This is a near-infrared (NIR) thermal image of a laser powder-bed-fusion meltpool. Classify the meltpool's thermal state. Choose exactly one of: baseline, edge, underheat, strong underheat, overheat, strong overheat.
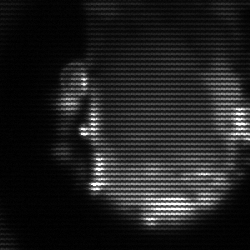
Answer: baseline